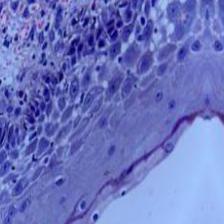
Diagnosis: Normal